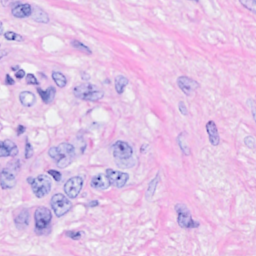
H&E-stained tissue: Breast